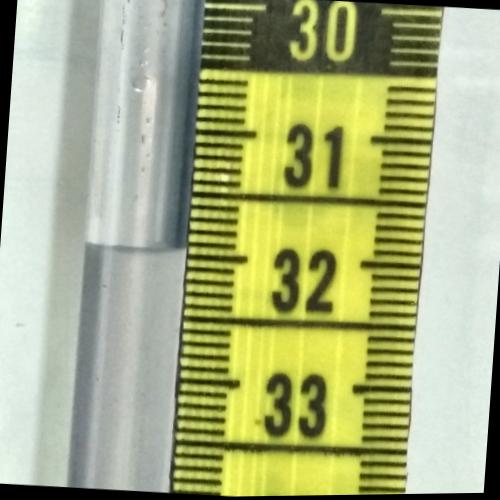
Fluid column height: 31.9 cm